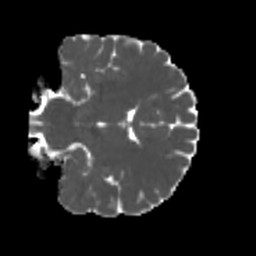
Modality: MD
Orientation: coronal
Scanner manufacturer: siemens
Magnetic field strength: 3 T
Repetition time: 4 s
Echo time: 0.0594 s